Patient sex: F
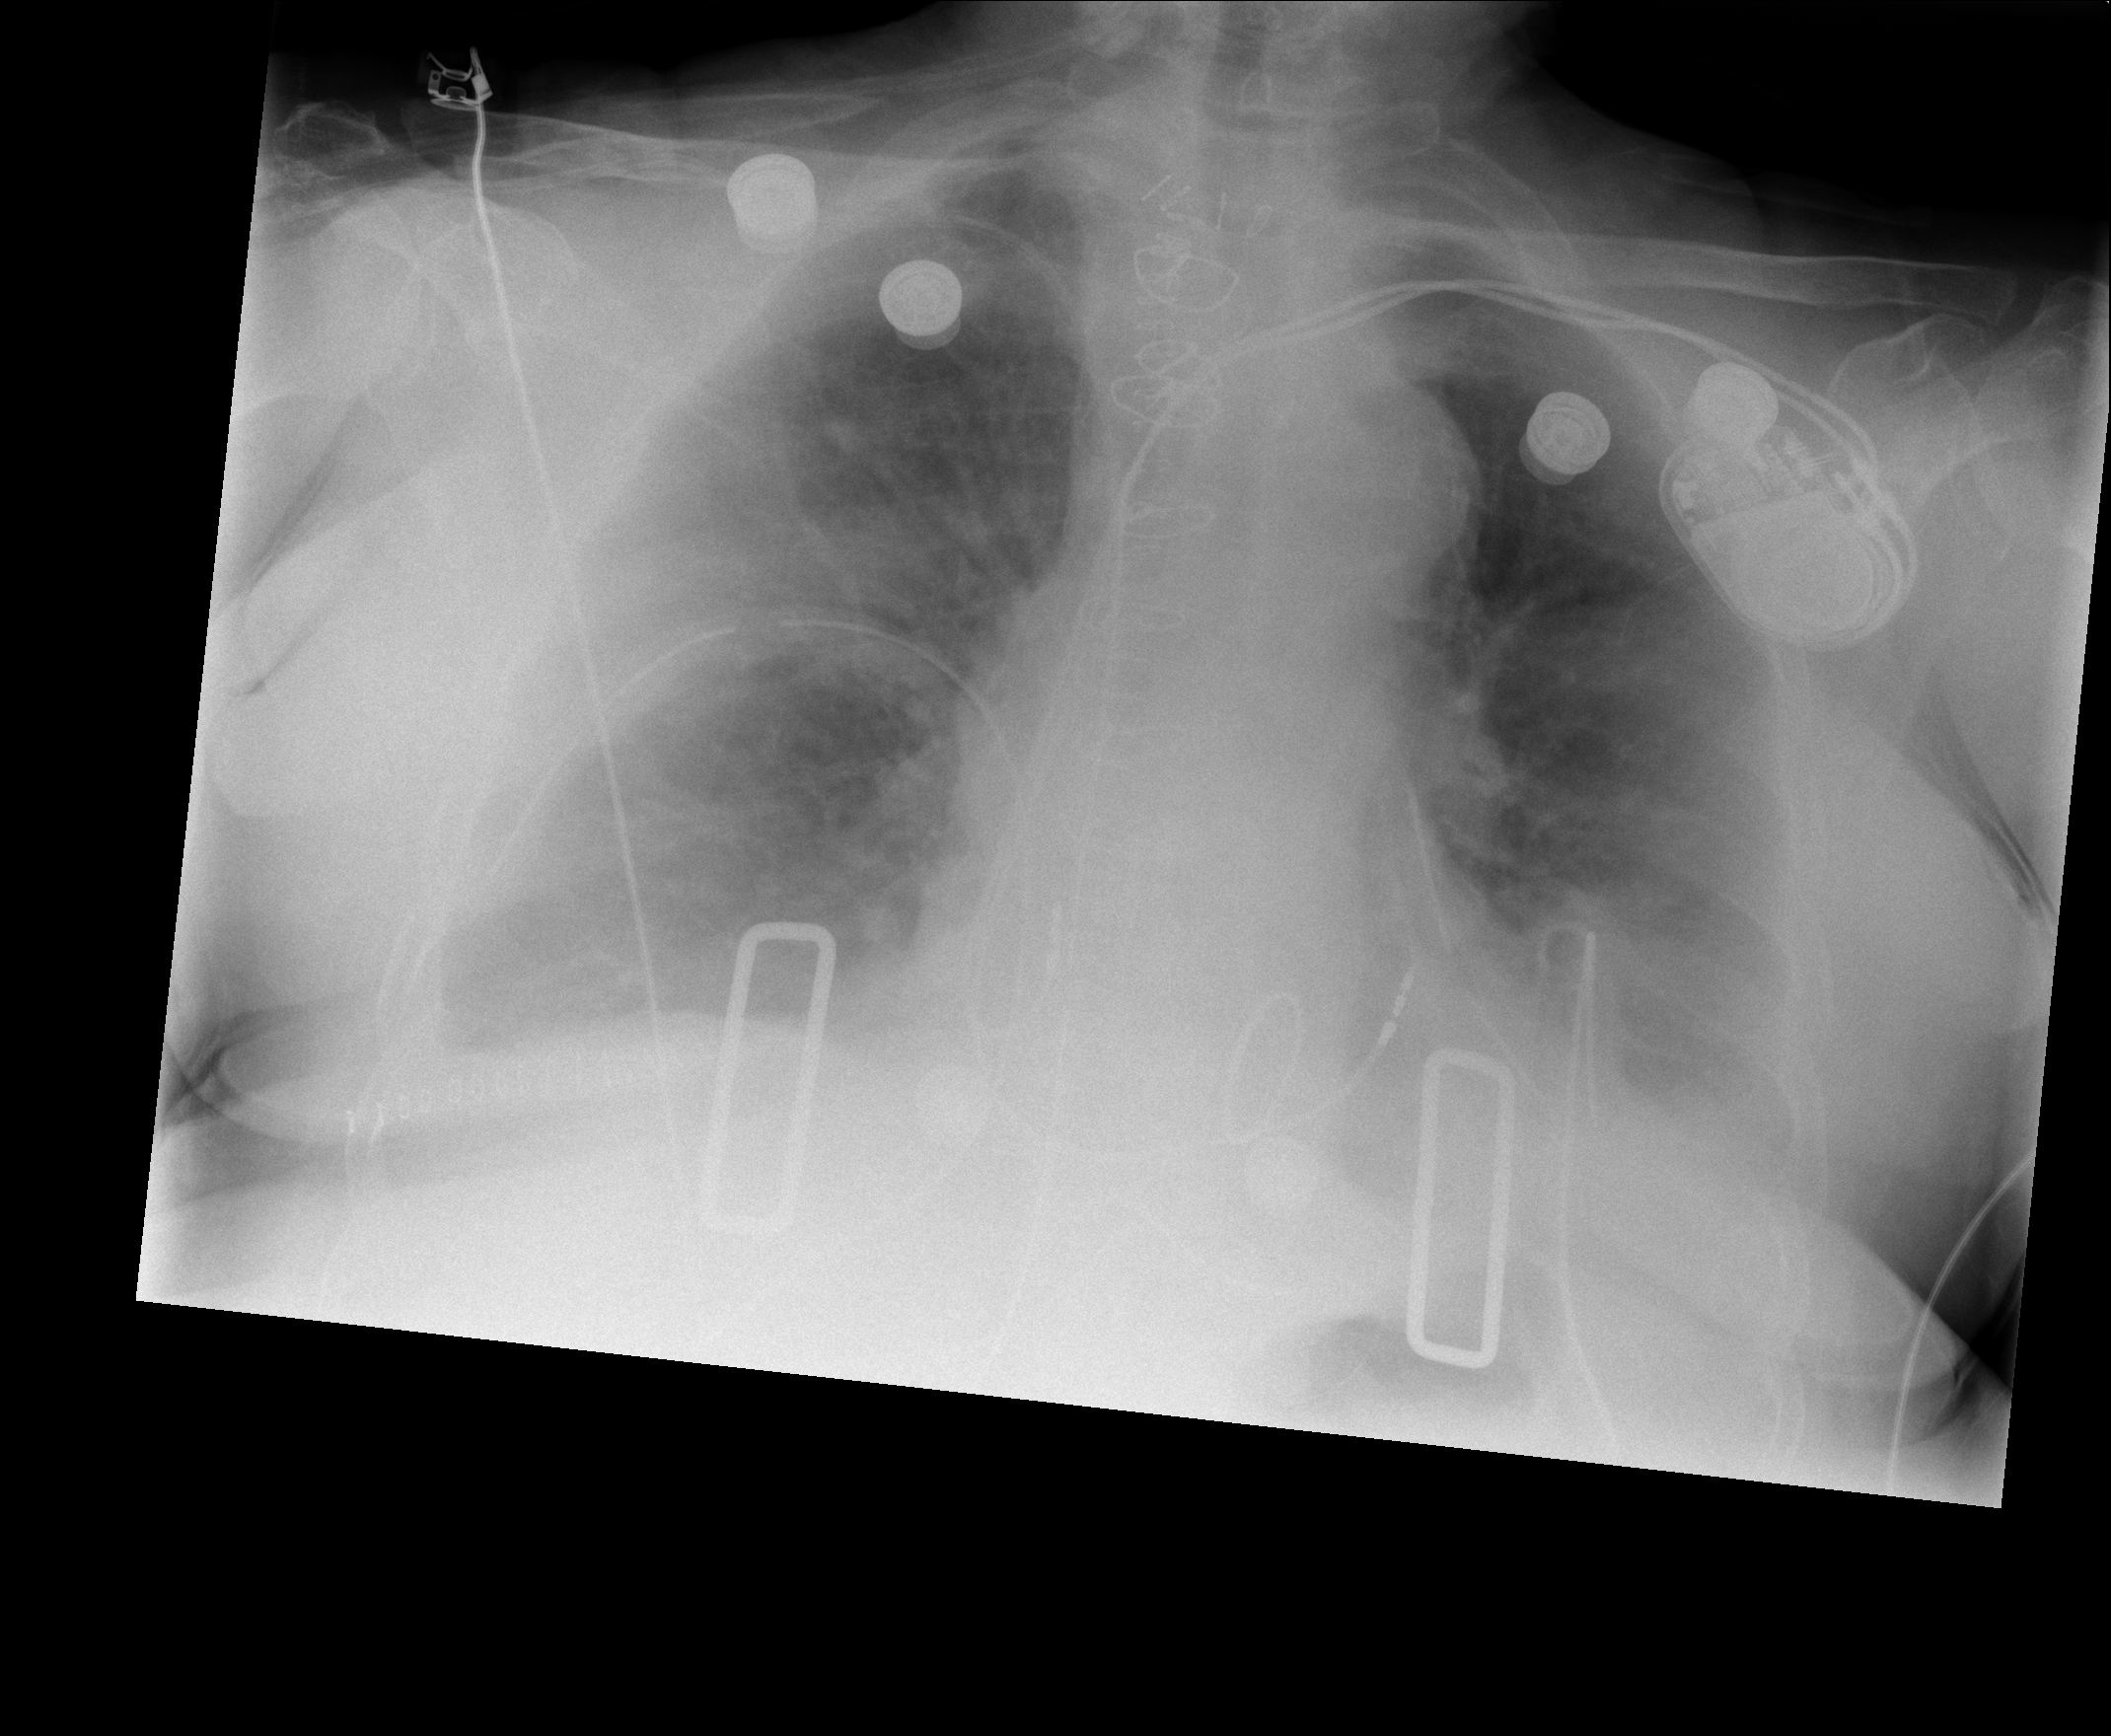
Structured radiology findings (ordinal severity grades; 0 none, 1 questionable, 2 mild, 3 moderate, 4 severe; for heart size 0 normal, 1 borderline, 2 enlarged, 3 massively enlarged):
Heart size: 0
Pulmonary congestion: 3
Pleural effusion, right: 2
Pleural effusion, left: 2
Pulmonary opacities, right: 2
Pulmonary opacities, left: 1
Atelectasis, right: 2
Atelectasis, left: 2